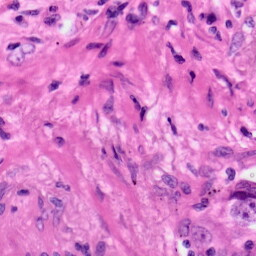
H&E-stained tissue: Lung